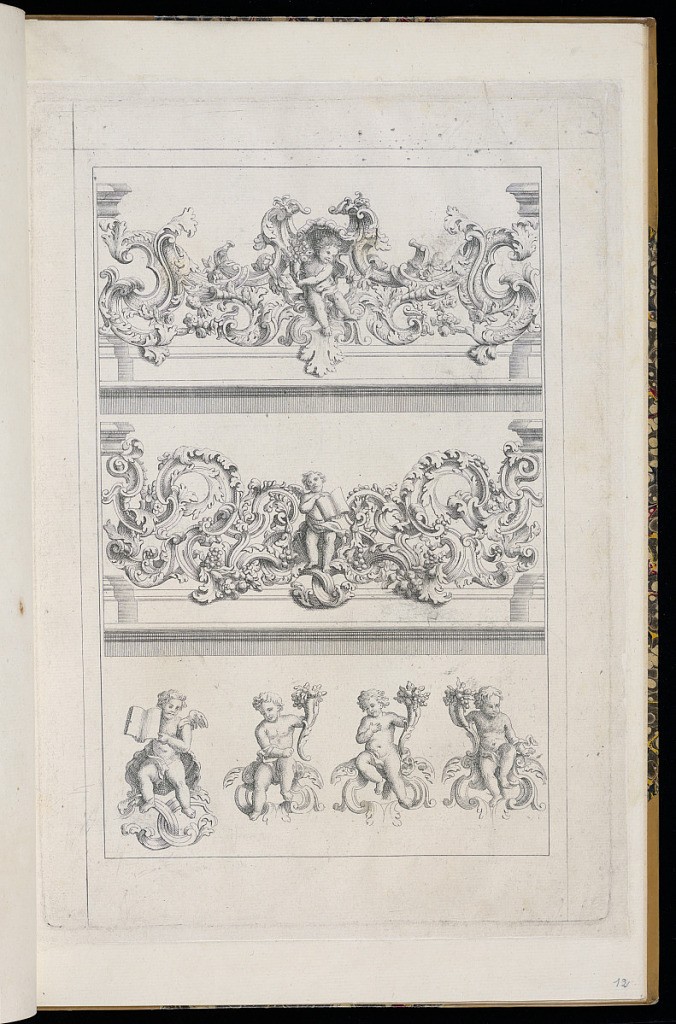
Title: Designs for Screens or Balustrades and Putti
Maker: Thomas Germain, French, 1673 – 1748
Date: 1748
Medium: Etching on paper
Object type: Print
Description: Three designs for sculpted ornament, possibly screens or balustrades, and a series of putti (children) below. The designs feature c-scrolls, scrolling leaves, acanthus leaves, flowers, fruit, s-scrolls, shells, putti holding books and putti holding cornucopia of fruit and leaves.